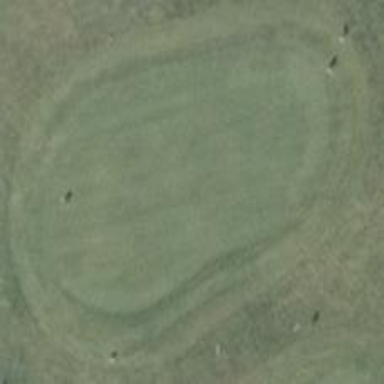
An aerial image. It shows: Golf green.